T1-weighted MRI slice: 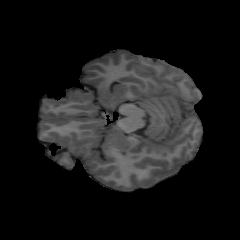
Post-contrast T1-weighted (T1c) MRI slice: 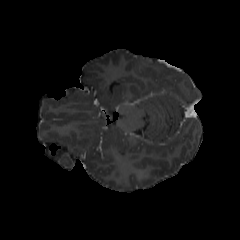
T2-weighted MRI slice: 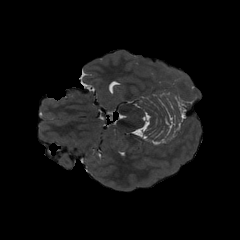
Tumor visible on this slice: no